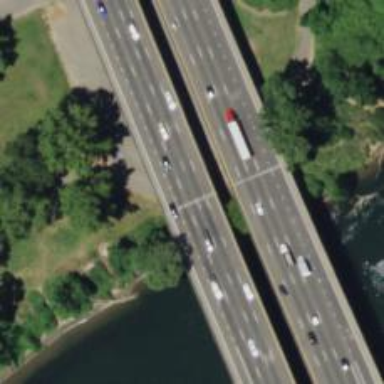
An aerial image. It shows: Bridge over motorway.